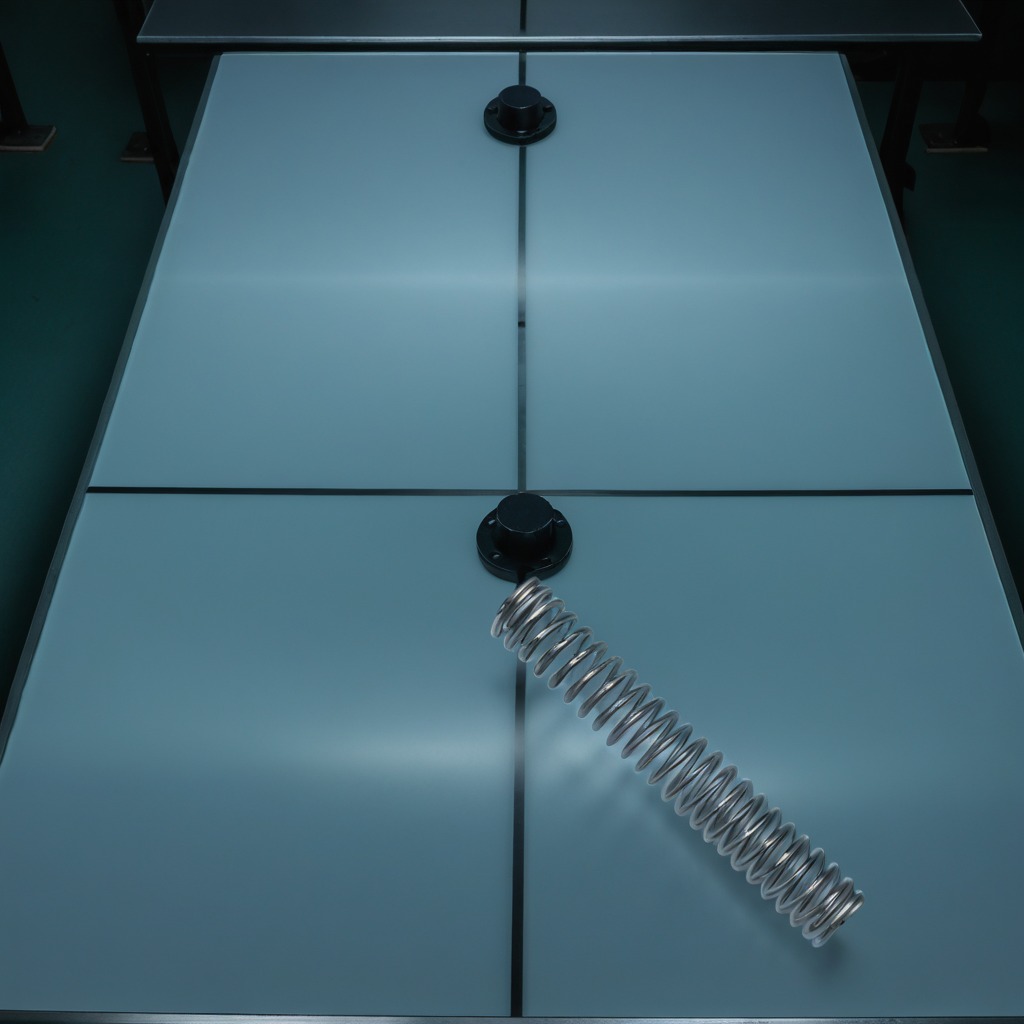
A coiled metal spring is lying on a clean empty table in a railway signal maintenance room.